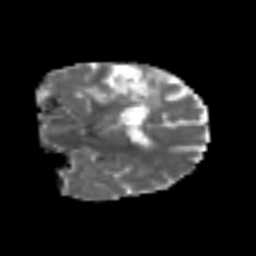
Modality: MD
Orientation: coronal
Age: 67
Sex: female
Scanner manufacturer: siemens
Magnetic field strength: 3 T
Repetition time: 5.6 s
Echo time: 0.082 s